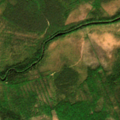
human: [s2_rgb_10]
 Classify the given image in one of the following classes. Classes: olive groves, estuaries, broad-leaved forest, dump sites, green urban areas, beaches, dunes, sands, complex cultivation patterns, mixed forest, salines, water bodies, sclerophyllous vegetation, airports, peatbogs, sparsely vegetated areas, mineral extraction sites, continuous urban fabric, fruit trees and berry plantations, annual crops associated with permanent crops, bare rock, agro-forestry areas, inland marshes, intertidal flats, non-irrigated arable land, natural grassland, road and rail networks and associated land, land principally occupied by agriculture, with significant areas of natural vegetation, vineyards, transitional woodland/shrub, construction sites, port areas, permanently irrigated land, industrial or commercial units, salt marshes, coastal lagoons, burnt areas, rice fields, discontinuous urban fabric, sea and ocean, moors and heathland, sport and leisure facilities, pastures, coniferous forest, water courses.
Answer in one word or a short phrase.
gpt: mixed forest, transitional woodland/shrub